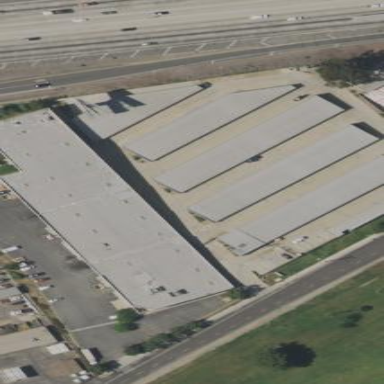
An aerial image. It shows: Warehouse building.